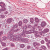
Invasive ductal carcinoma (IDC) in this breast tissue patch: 0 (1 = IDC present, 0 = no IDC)